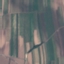
Land use / land cover: PermanentCrop